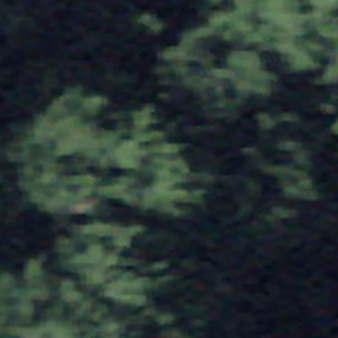
Label: other